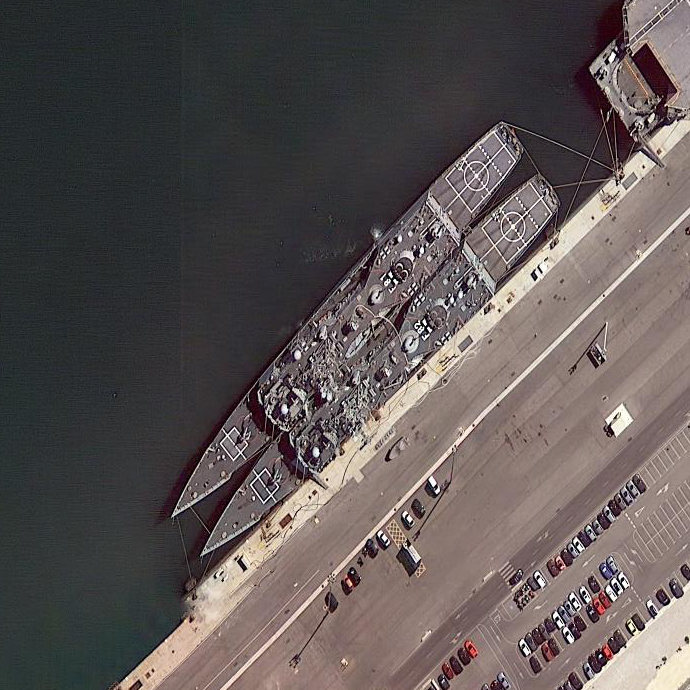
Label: cruiser